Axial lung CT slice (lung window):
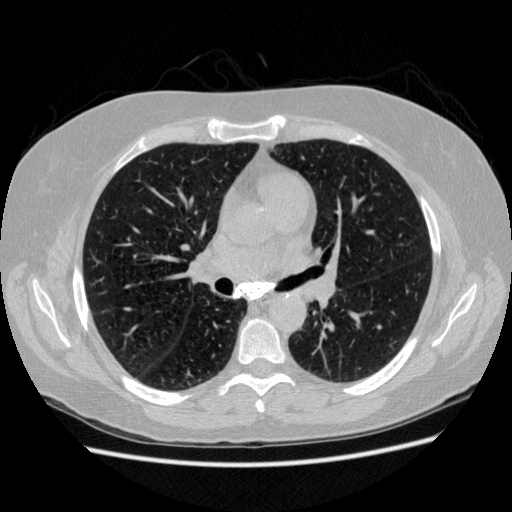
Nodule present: no